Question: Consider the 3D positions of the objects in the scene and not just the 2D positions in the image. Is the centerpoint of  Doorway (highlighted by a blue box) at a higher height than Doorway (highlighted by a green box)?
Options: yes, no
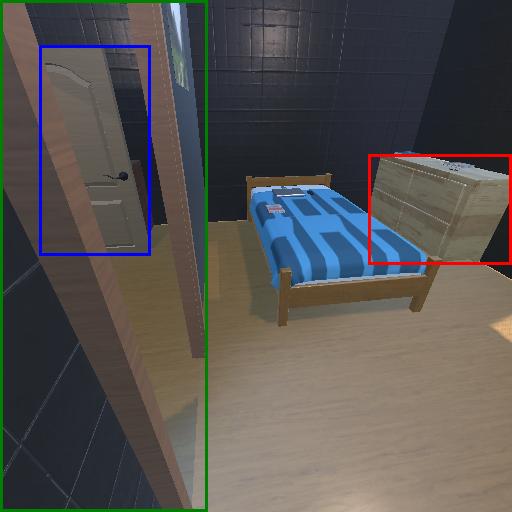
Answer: yes